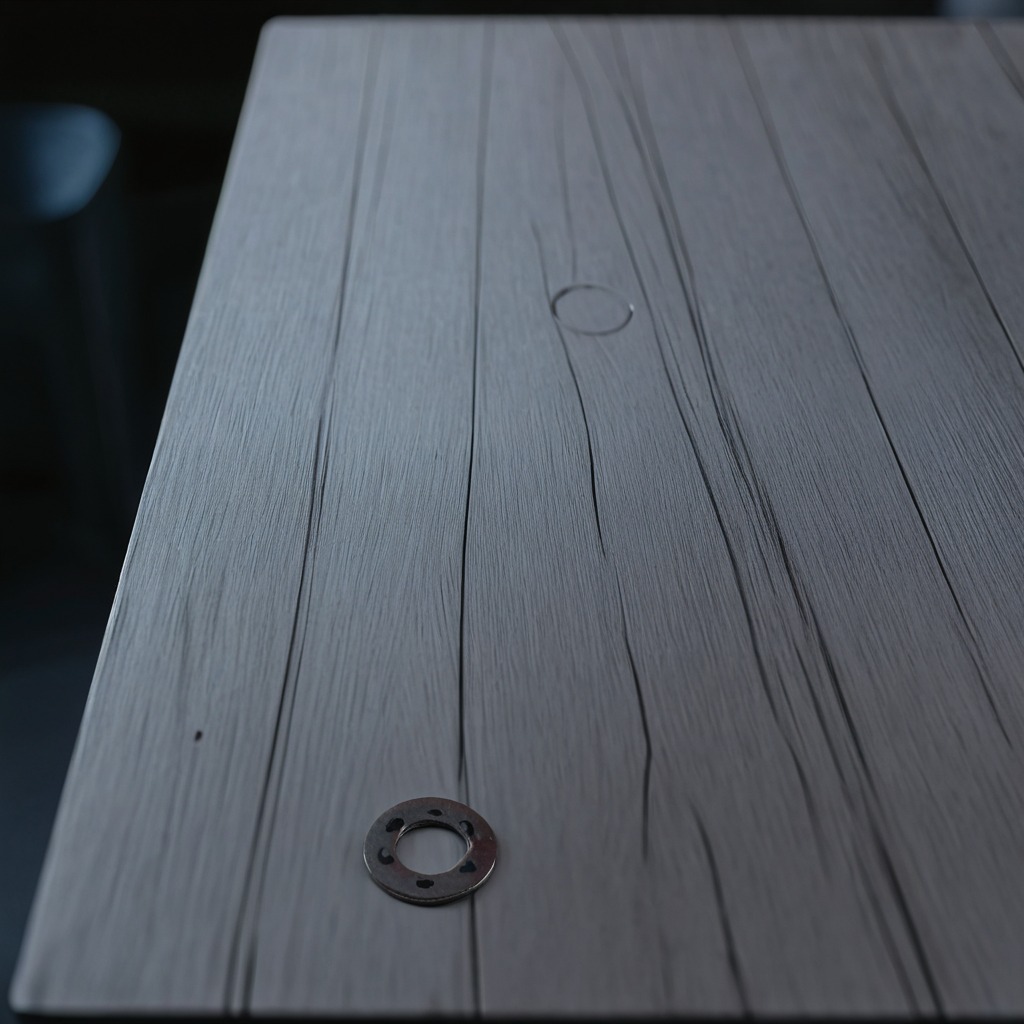
A flat metal washer lying on the old table with faint burn marks in a small garage at twilight.